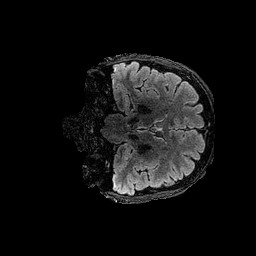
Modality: FLAIR
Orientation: coronal
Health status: ill
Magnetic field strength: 3 T